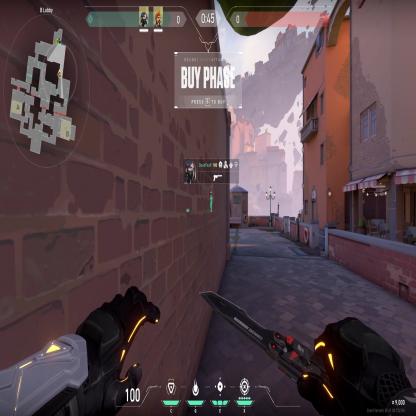
Label: dropped spike ; teammate